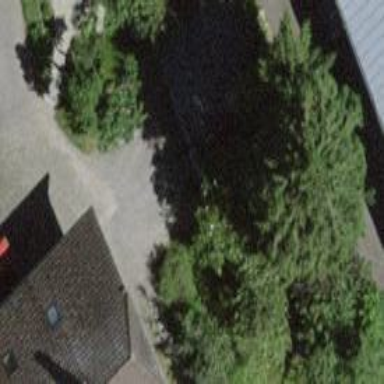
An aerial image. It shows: Garage building.